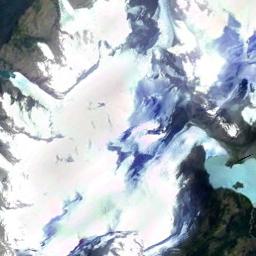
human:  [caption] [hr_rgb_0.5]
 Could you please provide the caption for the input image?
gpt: A snow-covered mountain covered in large areas .

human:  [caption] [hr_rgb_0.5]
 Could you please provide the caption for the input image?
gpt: There is snow on the part of the snowberg .

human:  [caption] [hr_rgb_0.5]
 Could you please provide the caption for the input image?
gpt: The snowberg is covered with snow and ice .

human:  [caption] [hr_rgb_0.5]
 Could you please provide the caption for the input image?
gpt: The snow berg is next to the lake .

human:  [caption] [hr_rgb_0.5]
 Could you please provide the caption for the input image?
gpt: There are much snow and a lake on the snowberg .